Question: Given the supply, demand, and route table for this logistics problem, what is the minimum total cost? Please provide the answer as an integer.
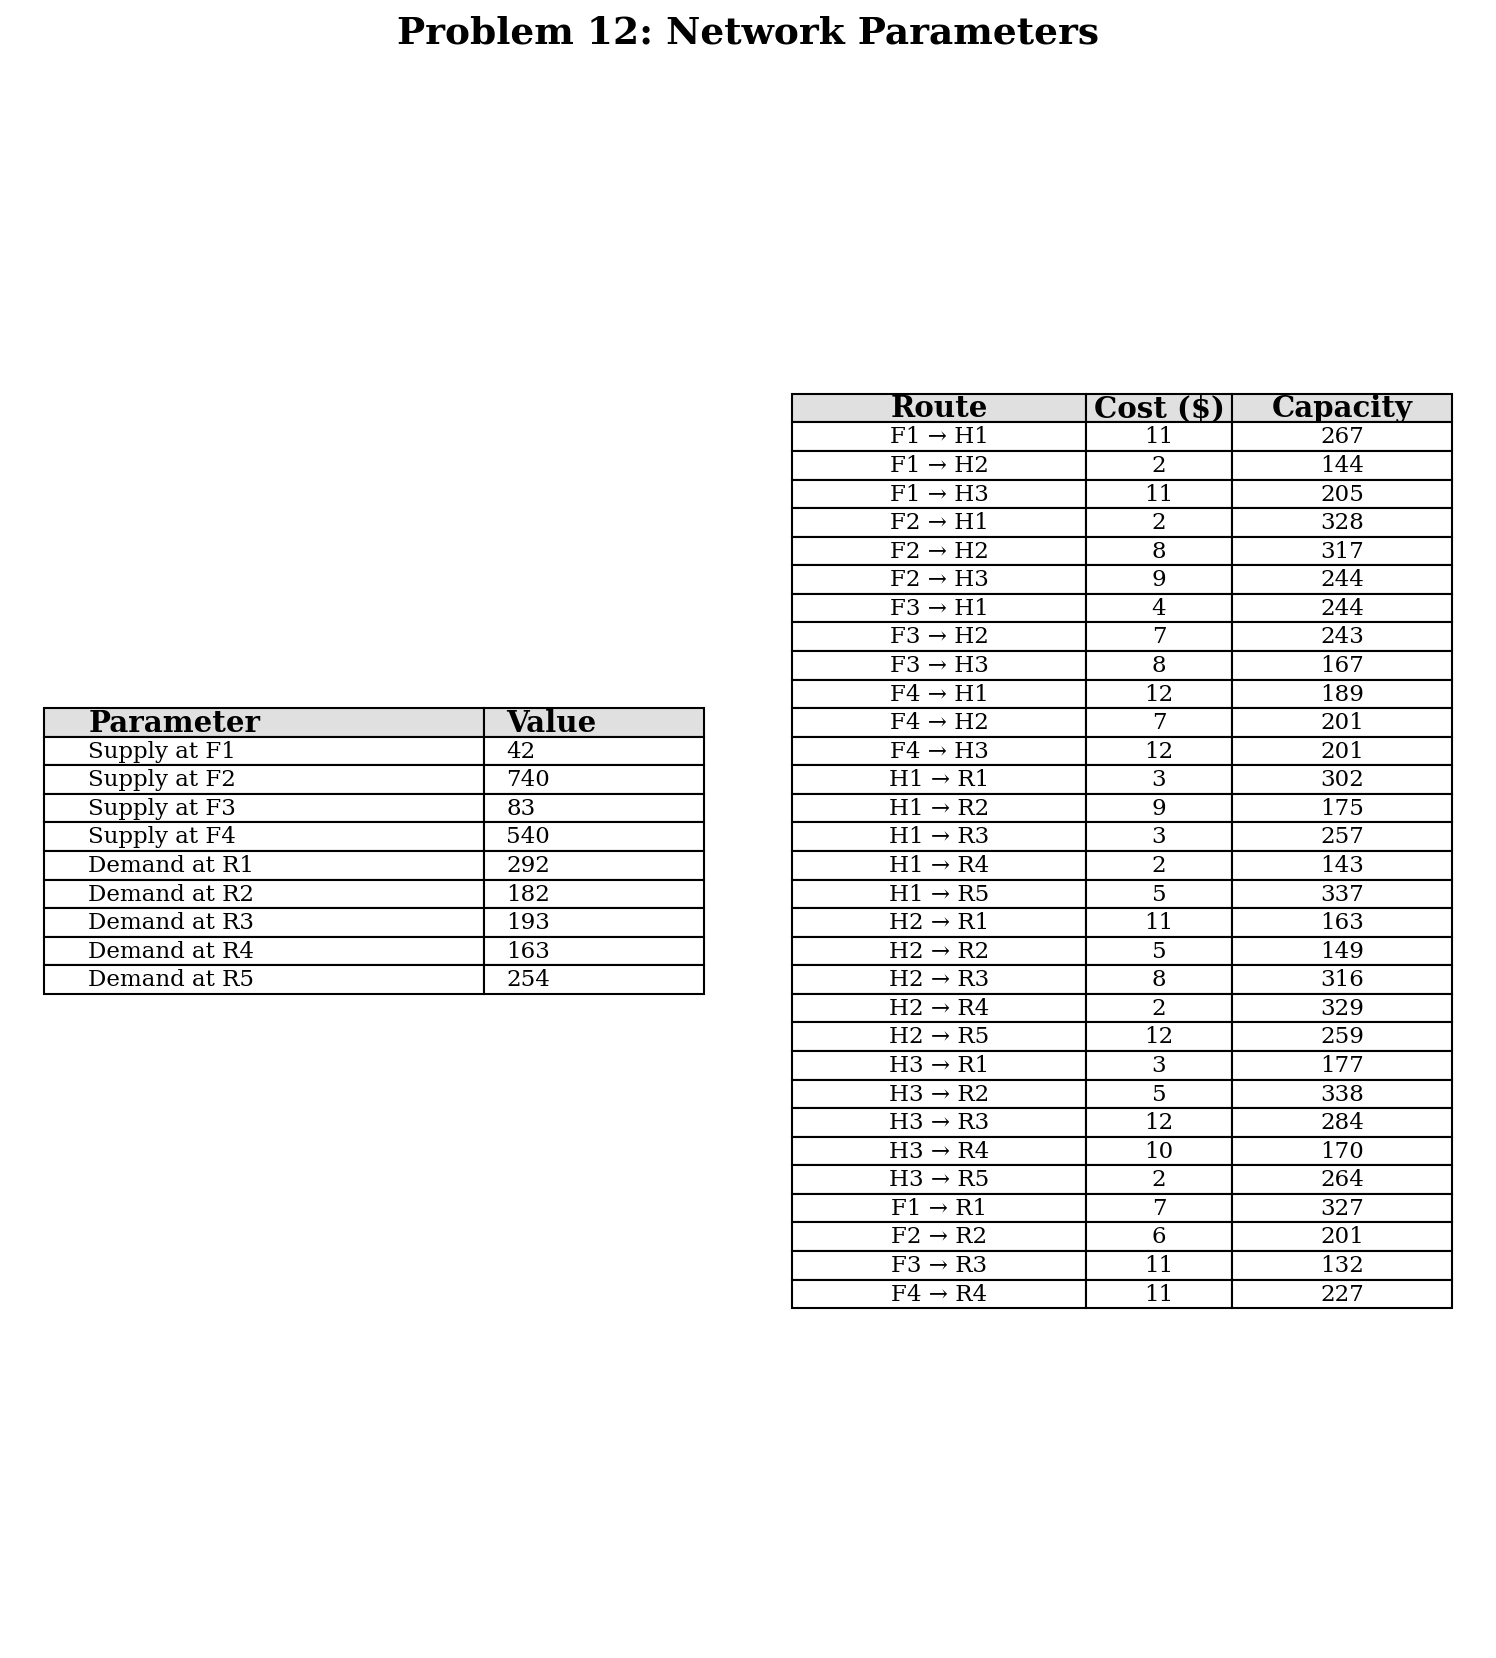
Answer: 8420